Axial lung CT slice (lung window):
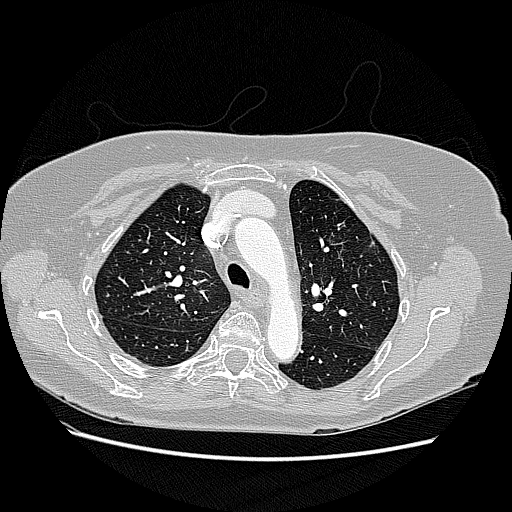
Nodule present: no